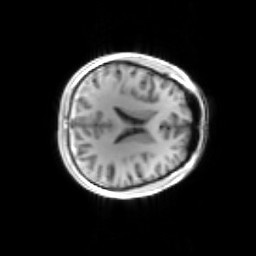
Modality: inplaneT1
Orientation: axial
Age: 21
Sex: male
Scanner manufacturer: siemens
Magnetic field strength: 3 T
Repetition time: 1.2 s
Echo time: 0.00251 s